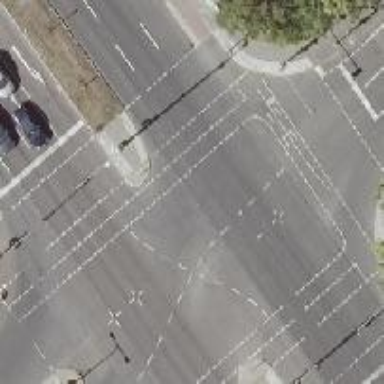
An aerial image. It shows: Footway that serves as traffic island.